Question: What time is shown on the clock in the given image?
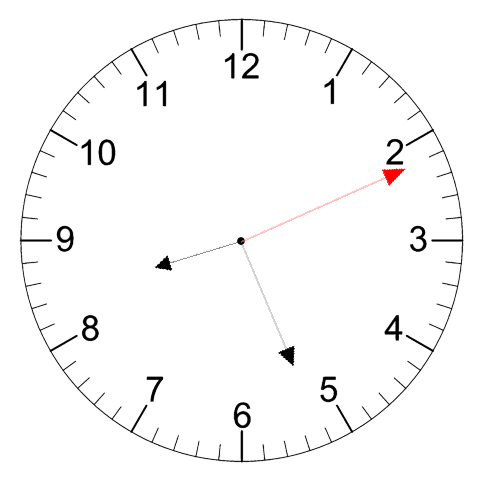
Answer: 08:26:11